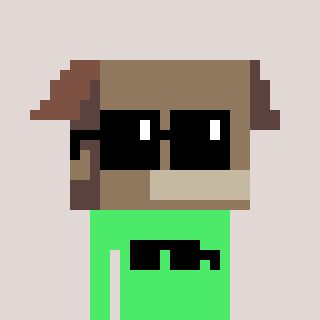
a pixel art character with square black sunglasses, a box-shaped head and a teal-colored body on a warm background